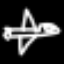
Label: airplane